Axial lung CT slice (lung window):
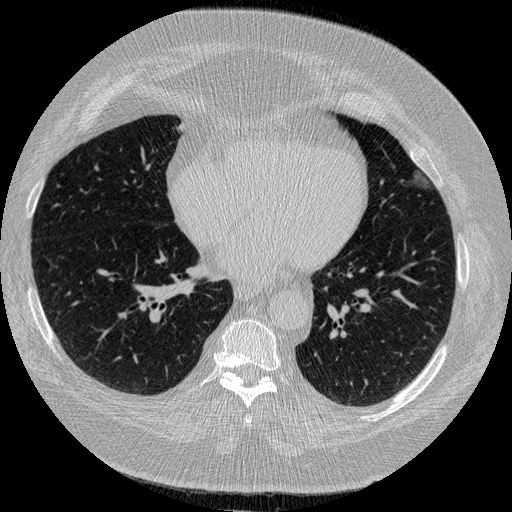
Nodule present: no